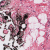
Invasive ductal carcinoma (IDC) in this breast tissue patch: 0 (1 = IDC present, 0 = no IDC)